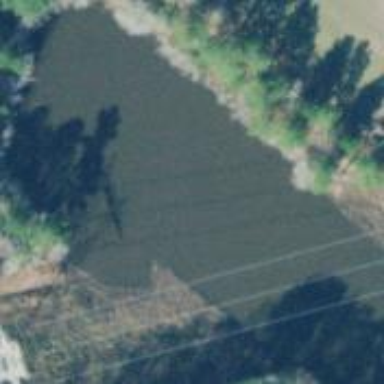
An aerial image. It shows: Pond surrounded by natural water.